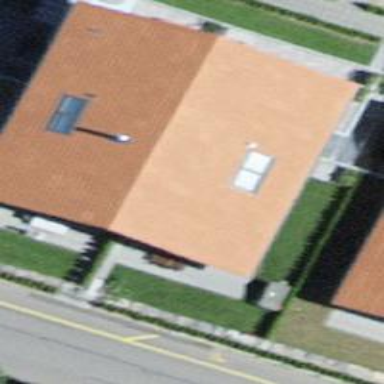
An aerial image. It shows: Semi-detached house.